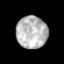
Tissue: prostate
Cell type: T cells
Senescence score: 0.3079
Nuclear area (px): 985
Mean DAPI intensity: 183.219